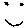
Label: smiley face